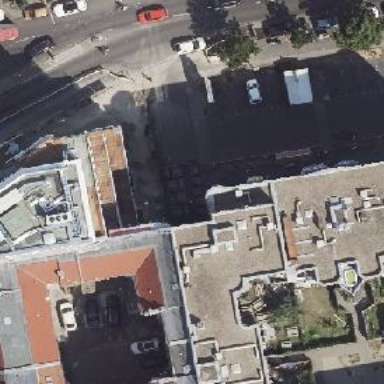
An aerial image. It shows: Pub.